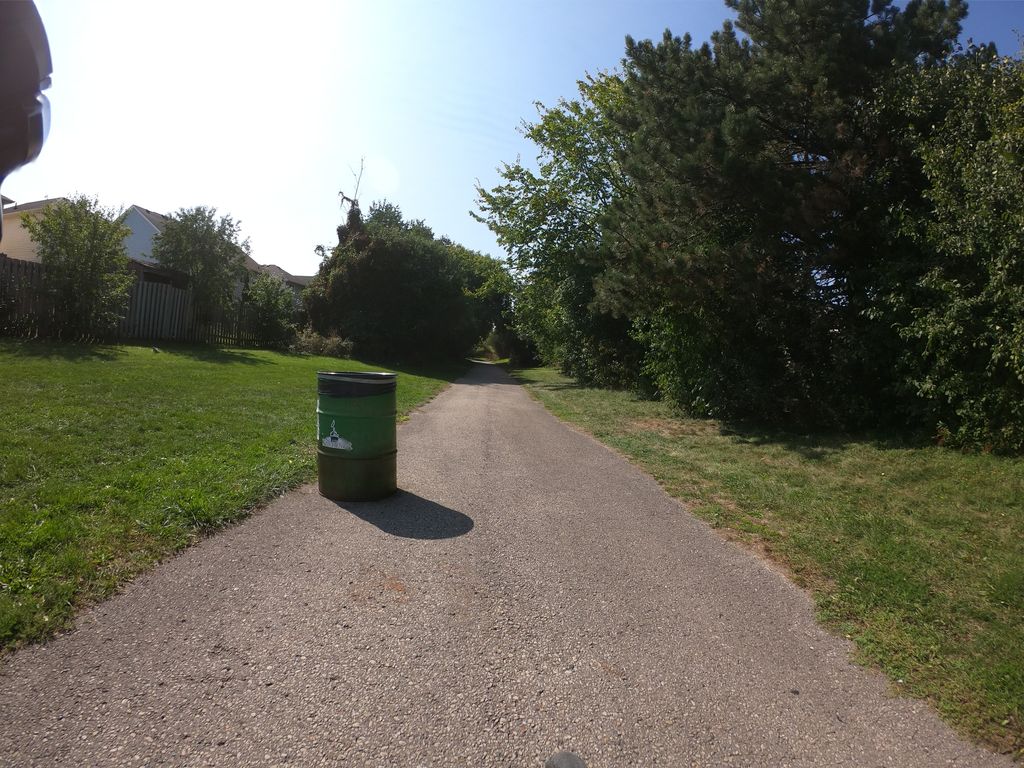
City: kitchener-waterloo